Question: I have dropdownlist and text doesnt display on the same level. text is located upper and dropdownlist is located on lower.
here is my code
'''
<div style="display:inline;float:left">Odeme Kalemi:</div>
<div style="display:inline;float:left">
<asp:DropDownList ID="DropDownList1" runat="server">
<asp:ListItem>test</asp:ListItem>
<asp:ListItem>test2</asp:ListItem>
</asp:DropDownList>
</div>
<div style="clear:both"></div>
'''
and here is the screenshot

Please help me fix this. I need to align them horizontally.
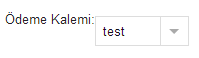
Answer: You can use the following css to display dropdownlist next to label.

'''
<style type="text/css">
.row { clear: both; overflow: hidden; padding: 5px 0; width: 100%; }
.row label { float: left; text-align: right;
margin-right: 10px; width: 150px; }
.row .value { float: left; text-align: left; }
</style>
<div class="row">
<label>Odeme Kalemi:</label>
<div class="value">
<asp:DropDownList ID="DropDownList1" runat="server">
<asp:ListItem>test</asp:ListItem>
<asp:ListItem>test2</asp:ListItem>
</asp:DropDownList>
</div>
</div>
'''